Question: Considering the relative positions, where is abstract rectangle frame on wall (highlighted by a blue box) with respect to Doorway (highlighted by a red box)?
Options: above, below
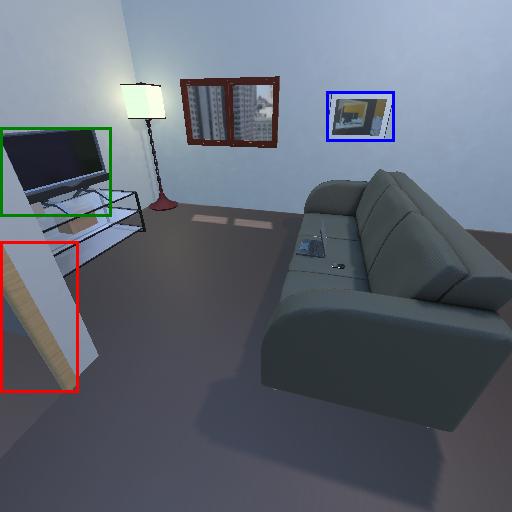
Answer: above